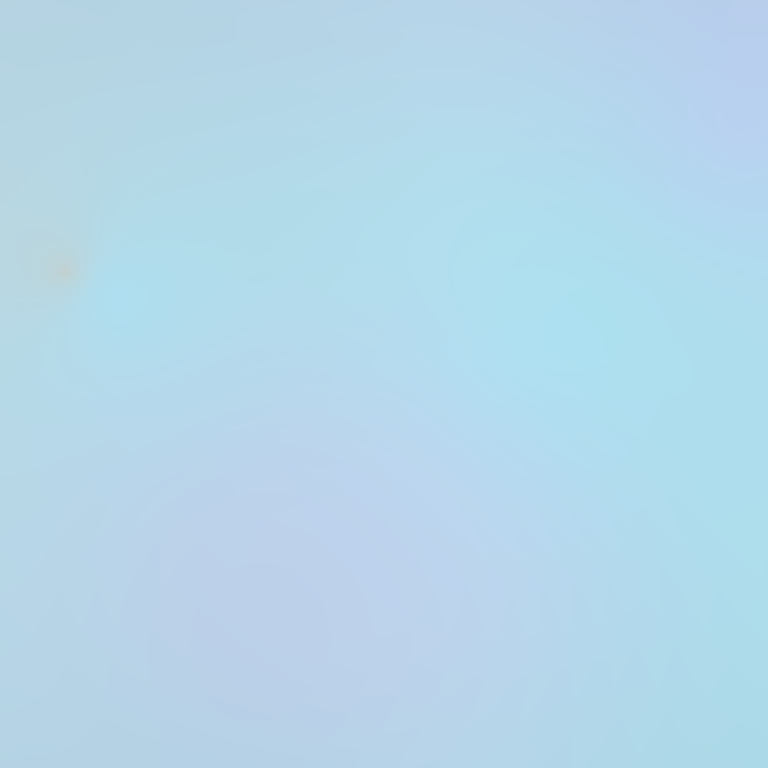
Abstract light effect, smooth gradient from soft blue to light lavender, serene atmosphere, diffuse glow, no room, no furniture, no objects.